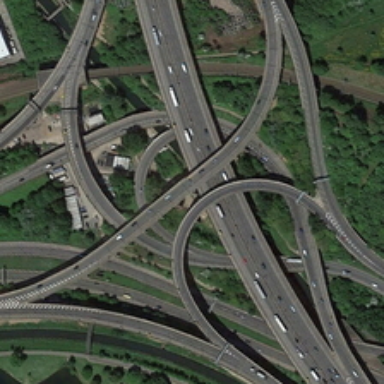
Many trees are planted near the overpass .